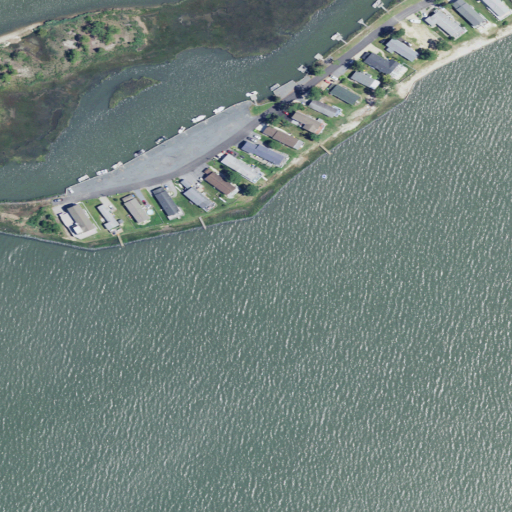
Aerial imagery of cape in Delaware named Pot Nets Point containing open water, medium intensity development, herbaceous wetlands, open development, low intensity development, and shrub